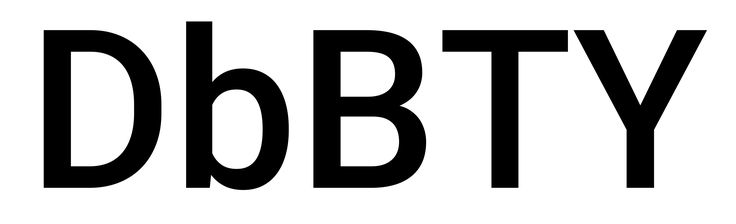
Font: Roboto_Medium